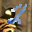
Label: 2